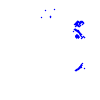
Particle: kaon